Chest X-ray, PA view. Patient: 71 years old, sex M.
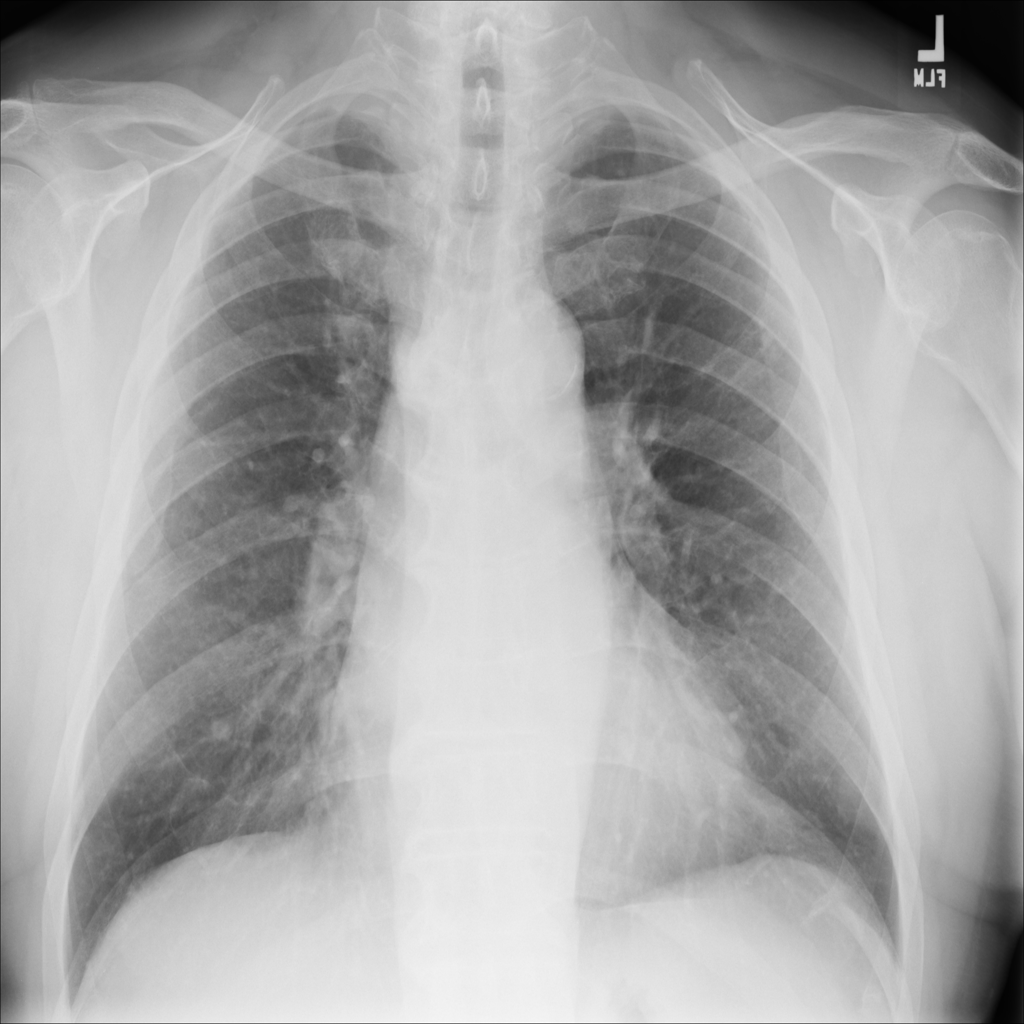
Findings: Emphysema